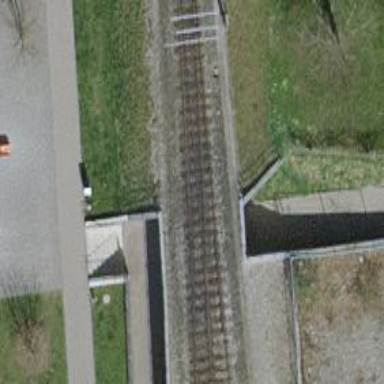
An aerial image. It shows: Narrow-gauge railway track with electrified contact line. The railway has one track.